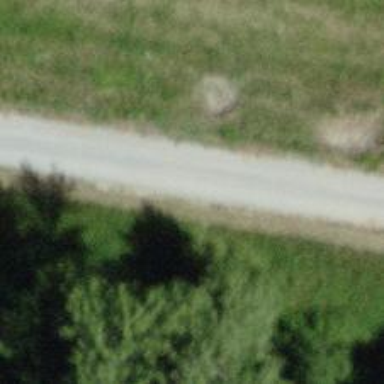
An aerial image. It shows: Unpaved unclassified road with embankment. The tracktype is grade 2.